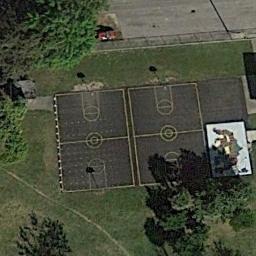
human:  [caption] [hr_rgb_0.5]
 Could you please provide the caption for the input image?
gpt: There are two basketball courts in the middle of grass next to some trees .

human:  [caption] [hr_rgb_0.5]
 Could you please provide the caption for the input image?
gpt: Two basketball courts on the lawn and some trees beside .

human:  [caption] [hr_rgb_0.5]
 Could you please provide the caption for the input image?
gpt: Two basketball courts are built on the lawn,With some trees nearby .

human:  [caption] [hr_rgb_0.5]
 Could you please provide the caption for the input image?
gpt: Two basketball courts, One shaded by trees, The other not .

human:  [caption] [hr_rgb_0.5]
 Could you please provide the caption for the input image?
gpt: Many trees are near two basketball courts .